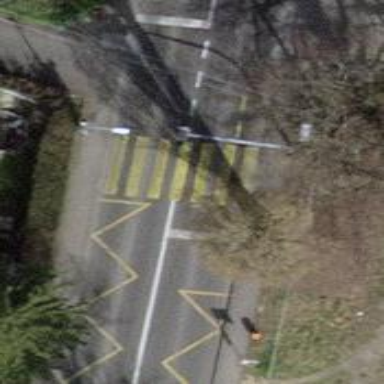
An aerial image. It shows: Road crossing with traffic signals.